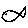
Label: fish